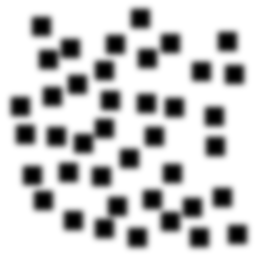
Squares: 40
Triangles: 0
Stars: 0
Total shapes: 40